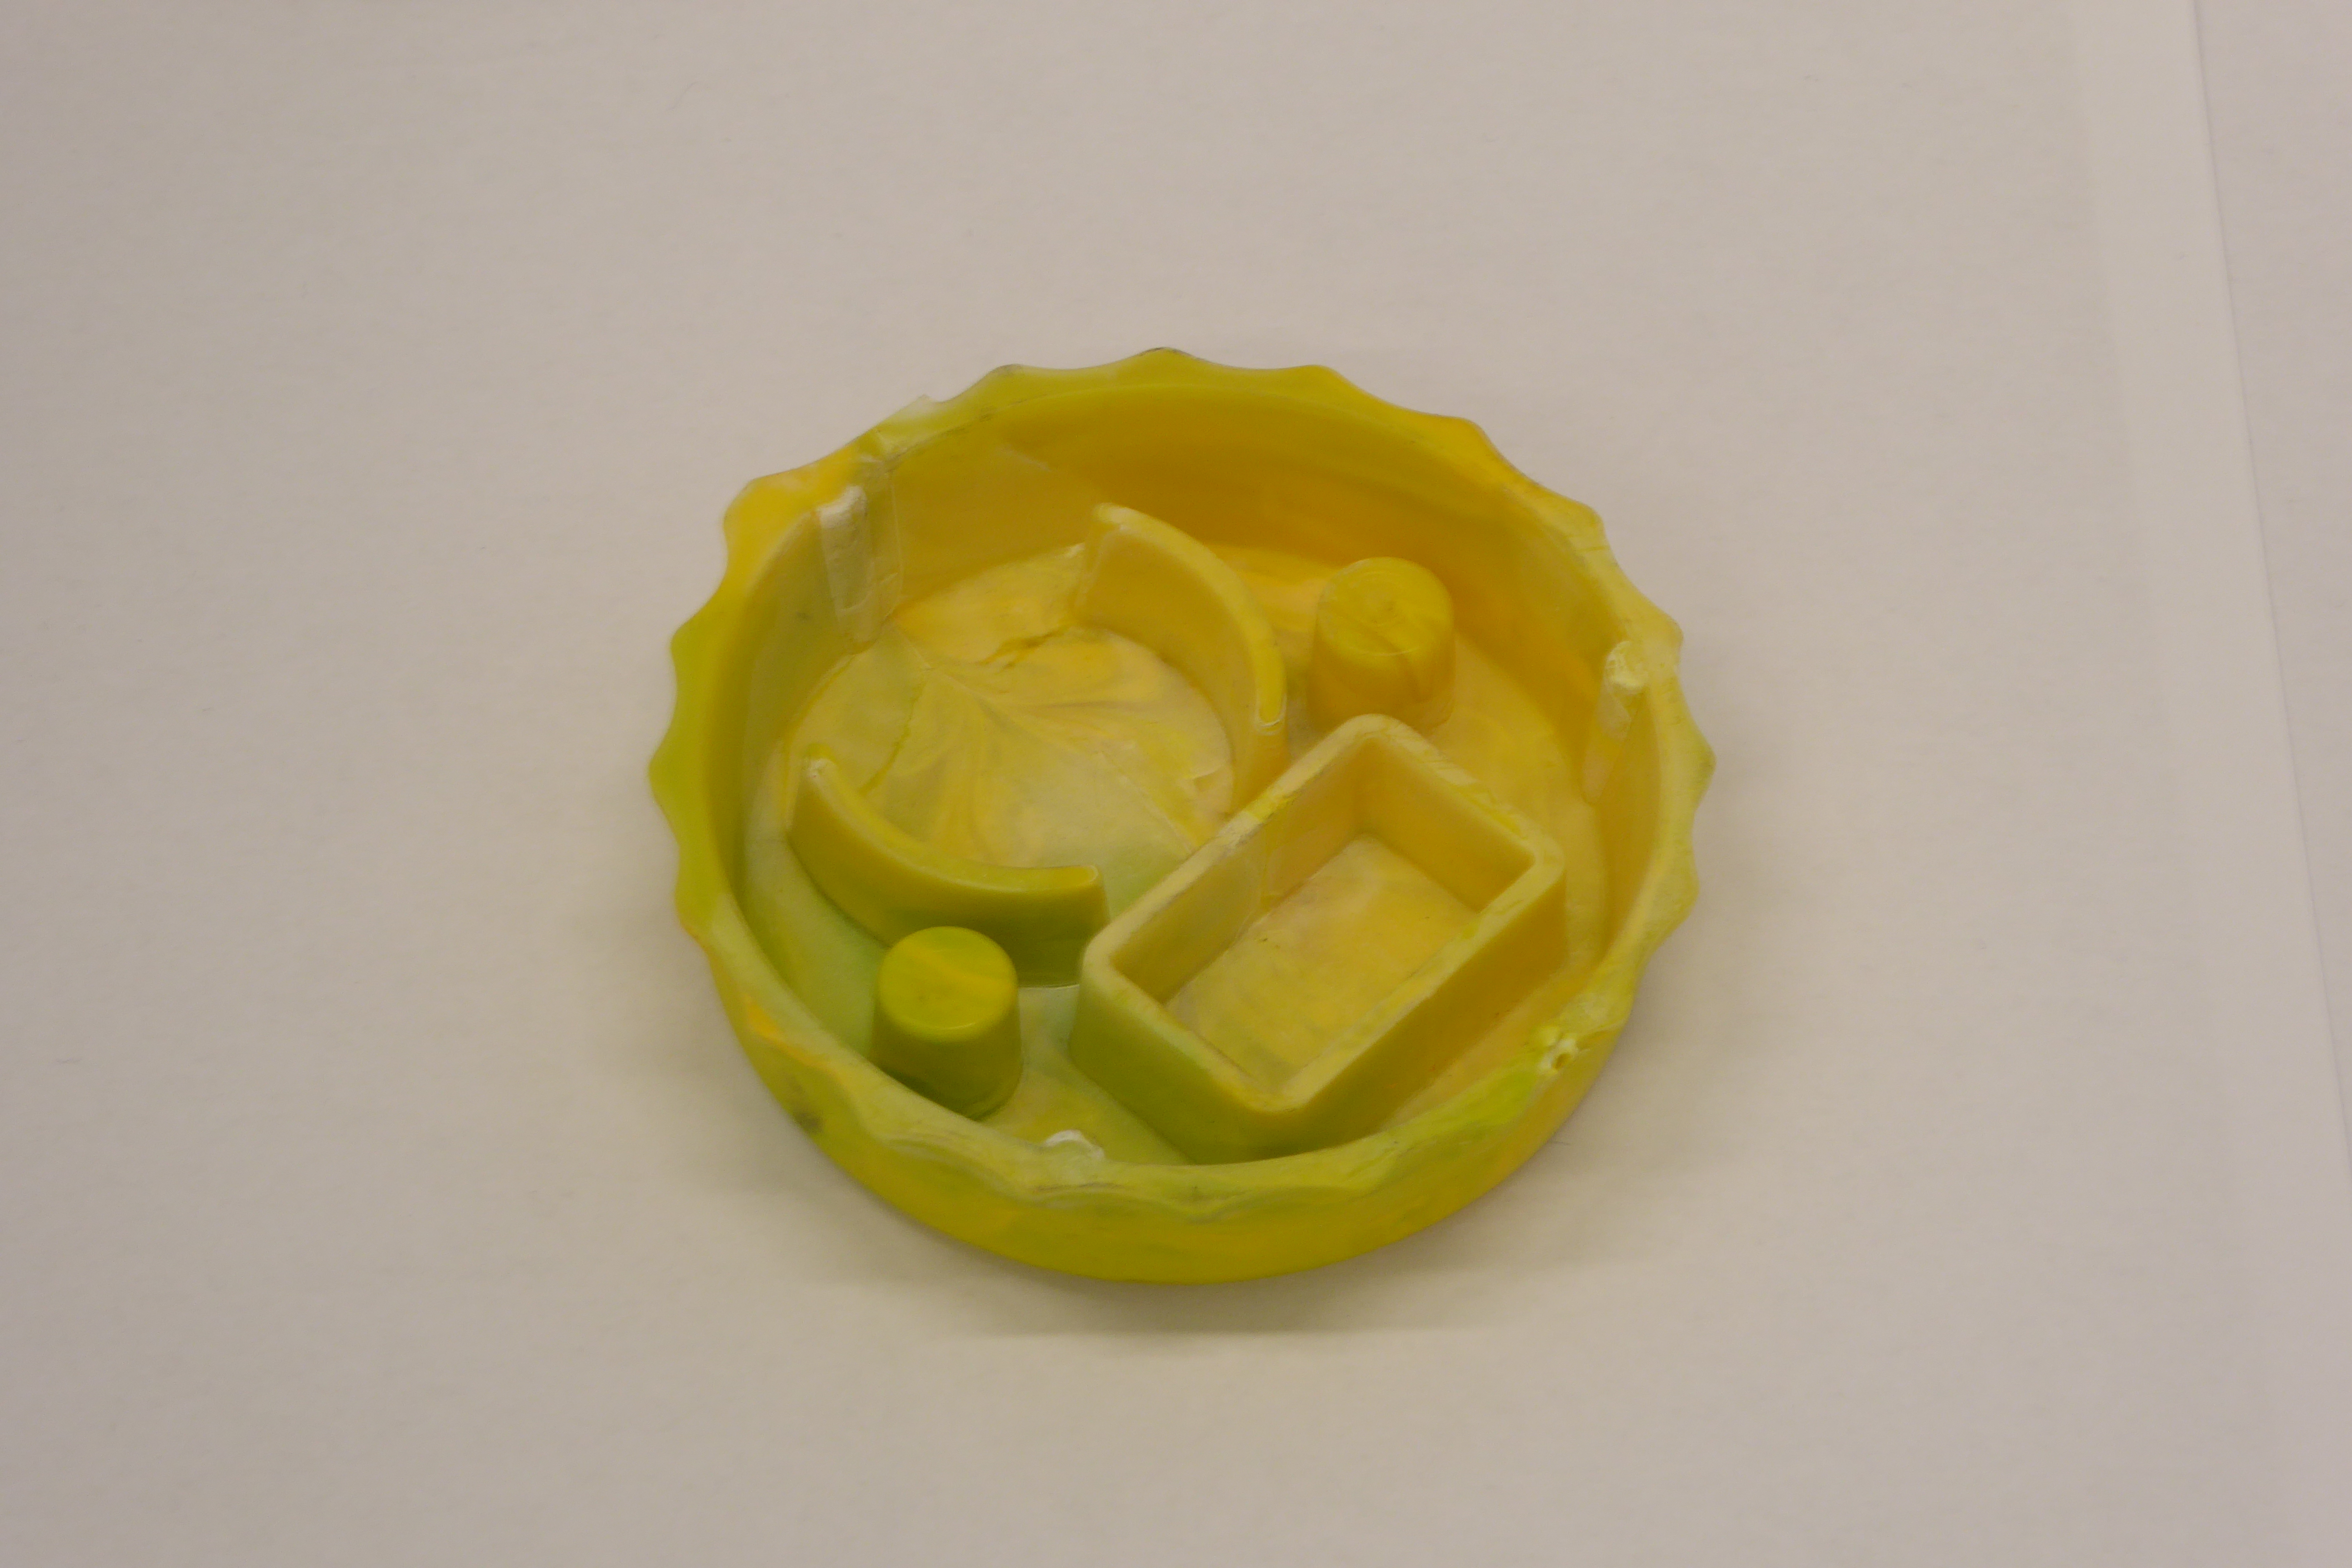
Label: Bottle Opener - Cover